Interaction volume radius: 10 \u00c5
Interaction volume height: 40 \u00c5
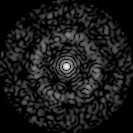
Disorder parameter: 0.8597